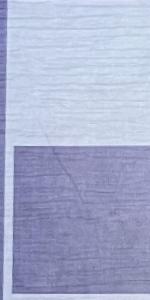
Label: Empty